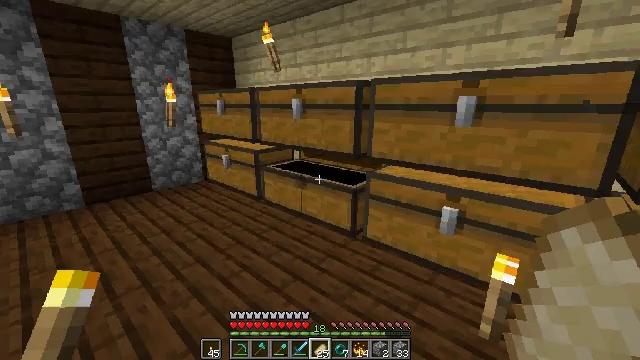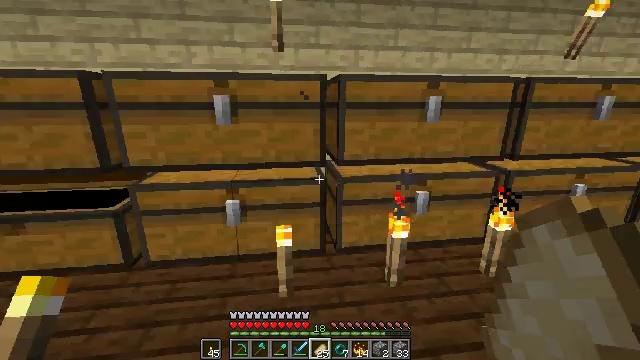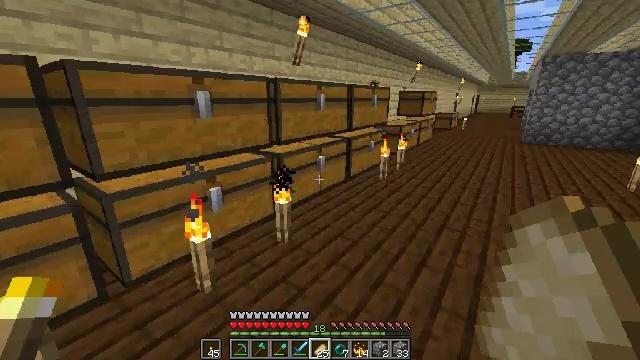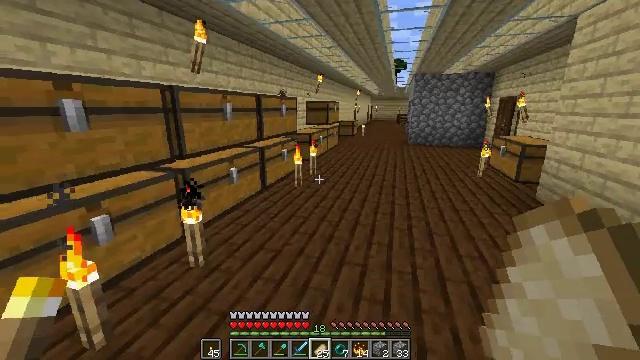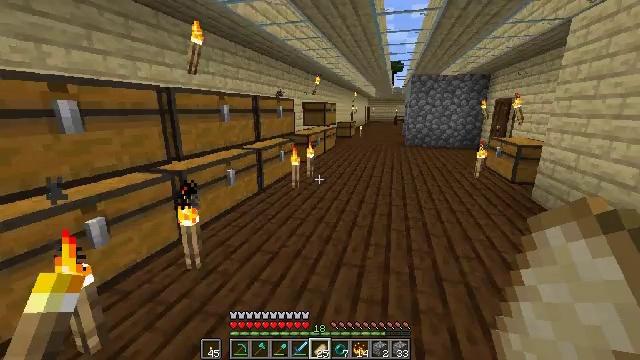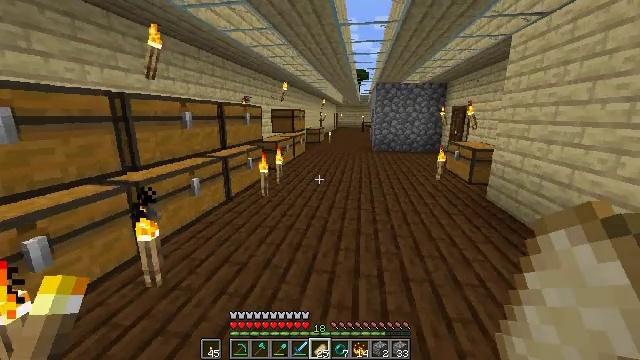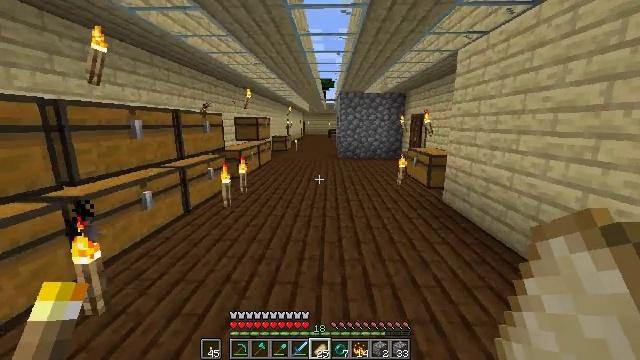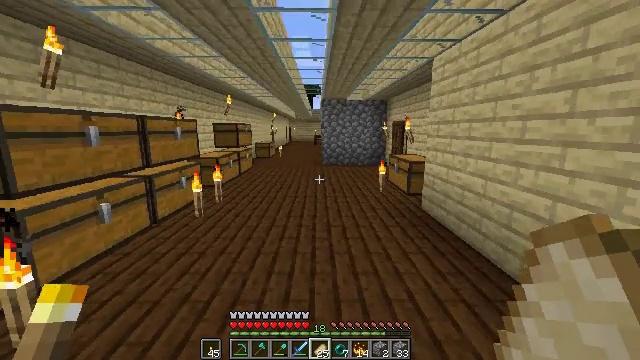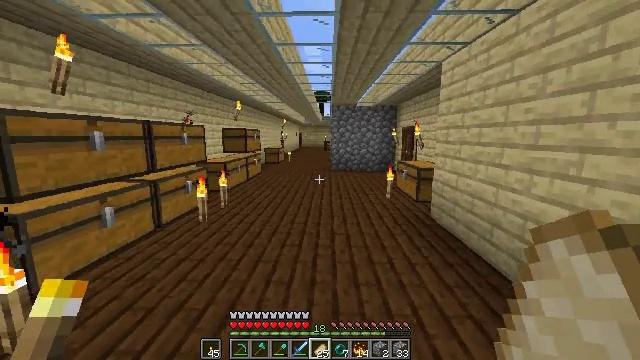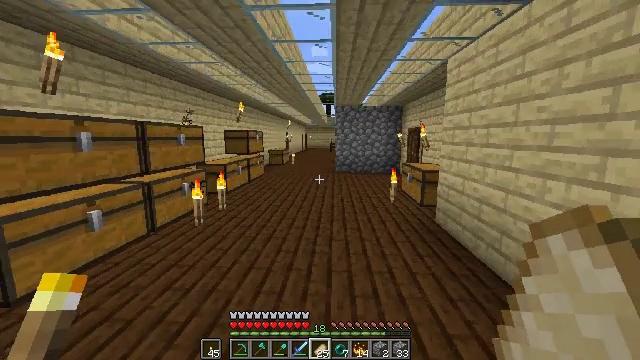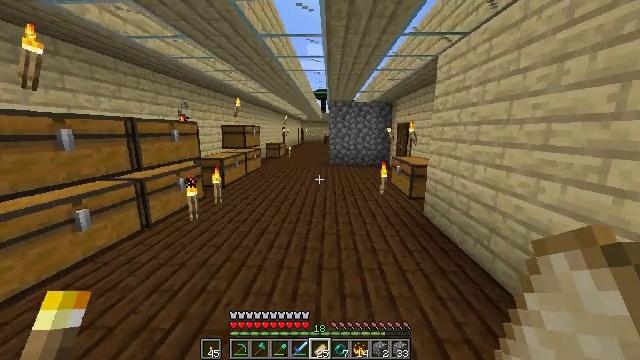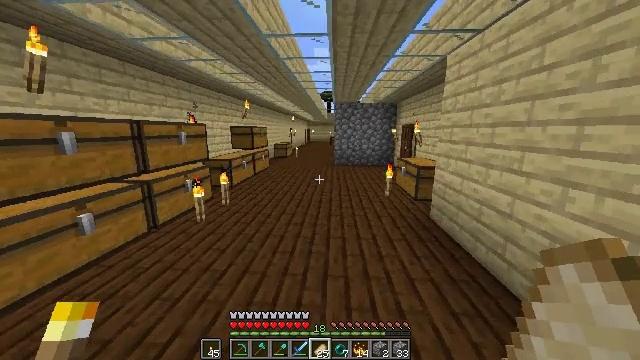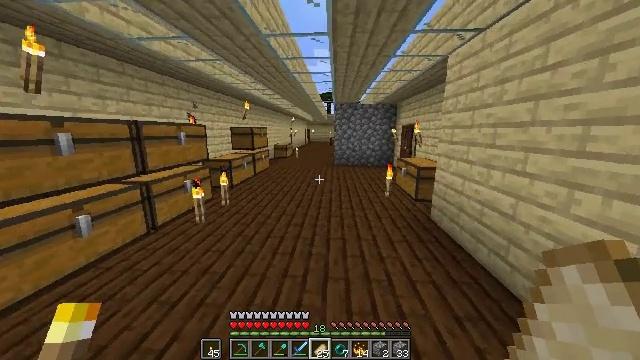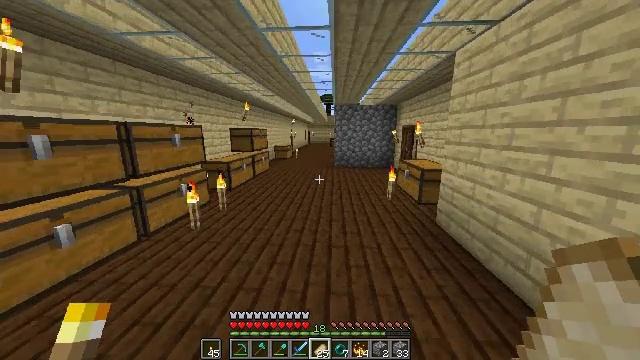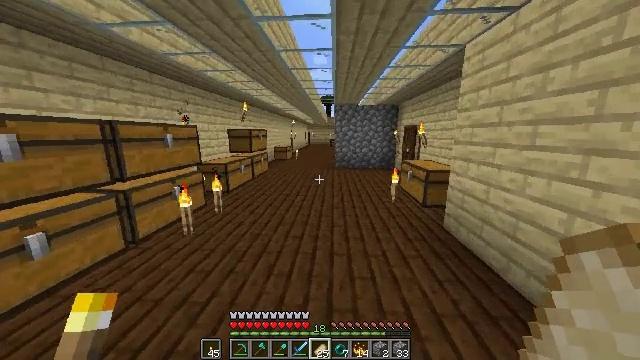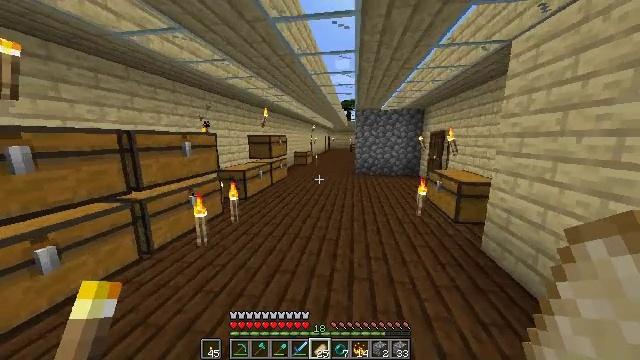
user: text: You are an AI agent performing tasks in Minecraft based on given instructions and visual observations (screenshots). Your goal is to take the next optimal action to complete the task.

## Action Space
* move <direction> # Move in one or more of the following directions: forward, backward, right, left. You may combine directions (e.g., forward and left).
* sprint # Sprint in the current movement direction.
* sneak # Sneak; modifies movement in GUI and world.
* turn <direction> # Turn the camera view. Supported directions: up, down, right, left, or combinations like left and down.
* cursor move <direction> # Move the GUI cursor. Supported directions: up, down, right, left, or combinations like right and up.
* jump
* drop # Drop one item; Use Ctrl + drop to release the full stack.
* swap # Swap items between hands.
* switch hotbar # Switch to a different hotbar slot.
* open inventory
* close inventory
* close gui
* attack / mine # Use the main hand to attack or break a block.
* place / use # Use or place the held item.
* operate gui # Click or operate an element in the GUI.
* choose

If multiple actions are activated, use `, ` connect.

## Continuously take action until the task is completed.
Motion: motion action
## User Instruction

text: Combine the necessary materials to craft an ender eye.
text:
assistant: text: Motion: turn right, close gui
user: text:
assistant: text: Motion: turn right
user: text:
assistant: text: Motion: turn right and up
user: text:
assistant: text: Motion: no_op
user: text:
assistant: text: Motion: move right, turn right and up
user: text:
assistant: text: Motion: move forward and move right, turn right and up
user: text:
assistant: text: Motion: move forward and move right, turn right and up
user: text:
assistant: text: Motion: move forward and move right, turn left and up
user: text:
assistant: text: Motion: move forward, sprint, turn left
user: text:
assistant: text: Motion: move forward, sprint, turn right and down
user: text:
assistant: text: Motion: move forward, sprint, turn left
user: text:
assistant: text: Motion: move forward, sprint
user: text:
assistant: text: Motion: move forward, sprint
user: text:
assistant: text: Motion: move forward, sprint
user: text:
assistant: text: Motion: move forward, sprint, turn left and up, jump
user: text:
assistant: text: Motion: move forward, sprint, jump
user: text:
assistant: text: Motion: move forward, sprint, jump
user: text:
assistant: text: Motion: move forward, sprint, turn down
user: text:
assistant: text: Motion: move forward, sprint, turn down
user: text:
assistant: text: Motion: move forward, sprint
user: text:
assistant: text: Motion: move forward, sprint
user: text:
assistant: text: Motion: move forward, sprint
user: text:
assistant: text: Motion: move forward, sprint
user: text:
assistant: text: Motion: move forward, sprint
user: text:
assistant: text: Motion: move forward, sprint, turn right
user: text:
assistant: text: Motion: move forward, sprint, turn right, jump
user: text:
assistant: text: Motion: move forward, sprint, turn right, jump
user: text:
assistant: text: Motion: move forward, sprint, jump
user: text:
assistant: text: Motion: move forward, sprint, jump
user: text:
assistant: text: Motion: move forward, sprint, jump